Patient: sex M, age 70
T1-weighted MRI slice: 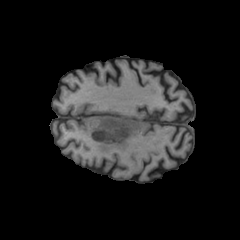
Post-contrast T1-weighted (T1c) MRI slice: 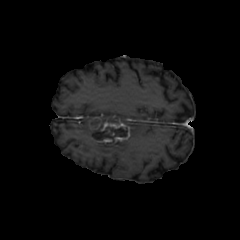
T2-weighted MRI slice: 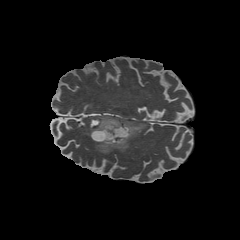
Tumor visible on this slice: yes
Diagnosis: Glioblastoma, IDH-wildtype
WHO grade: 4